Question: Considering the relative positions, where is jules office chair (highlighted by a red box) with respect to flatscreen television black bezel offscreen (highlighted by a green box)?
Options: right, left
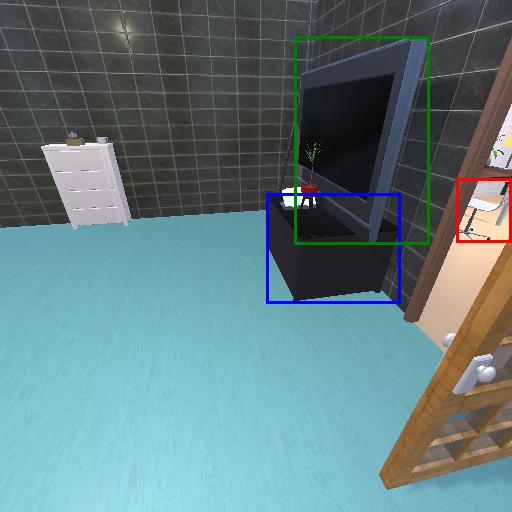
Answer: right